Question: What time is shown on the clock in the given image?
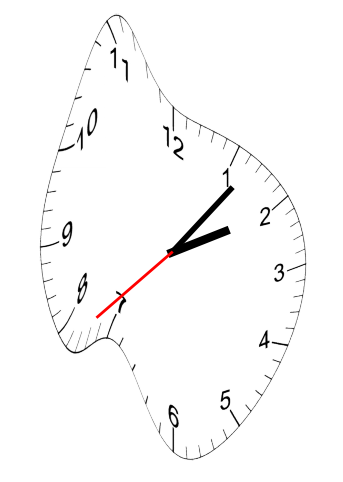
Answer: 02:06:38